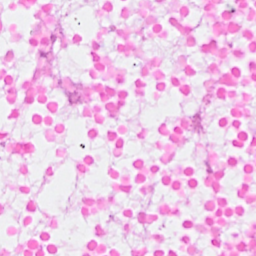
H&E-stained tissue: Breast